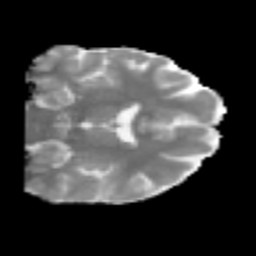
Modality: MD
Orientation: coronal
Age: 26
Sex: male
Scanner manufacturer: siemens
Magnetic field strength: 3 T
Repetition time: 2.3 s
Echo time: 0.085 s